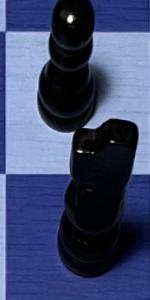
Label: Knight_Black